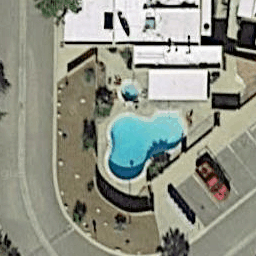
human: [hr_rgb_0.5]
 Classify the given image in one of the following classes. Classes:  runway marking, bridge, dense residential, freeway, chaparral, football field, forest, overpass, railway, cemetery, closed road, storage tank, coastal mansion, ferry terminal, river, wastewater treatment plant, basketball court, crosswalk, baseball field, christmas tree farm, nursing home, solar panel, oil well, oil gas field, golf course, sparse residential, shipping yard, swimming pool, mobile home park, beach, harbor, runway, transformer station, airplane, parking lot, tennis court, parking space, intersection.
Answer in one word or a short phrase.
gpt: swimming pool